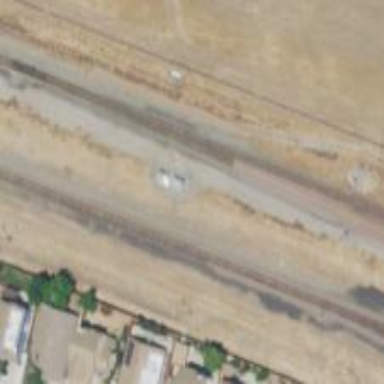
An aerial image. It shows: Railway spur junction.